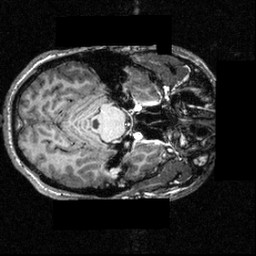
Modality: T1w
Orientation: axial
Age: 20
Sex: male
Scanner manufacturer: siemens
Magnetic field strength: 3.951 T
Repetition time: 1.5 s
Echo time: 0.00335 s